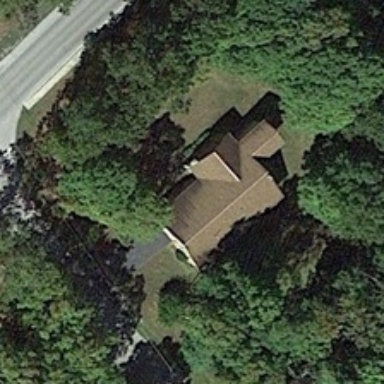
The cottage beside the road was surrounded by thick trees .